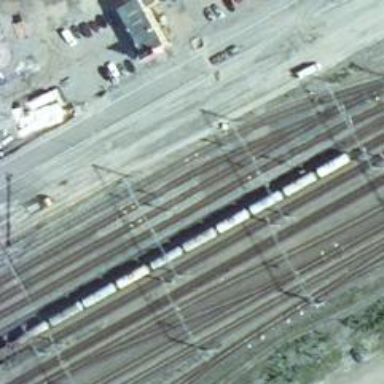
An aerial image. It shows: Railway signal.